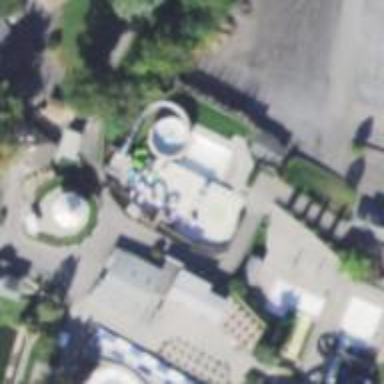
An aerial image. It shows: Water slide attraction.